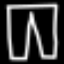
Label: pants